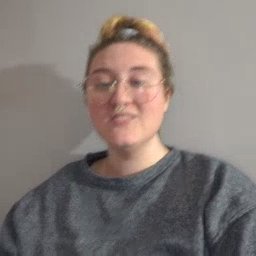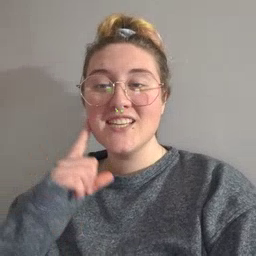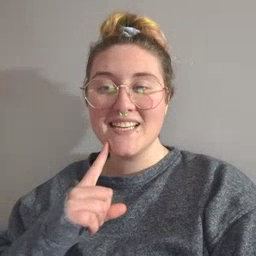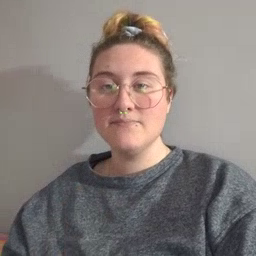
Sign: cheek